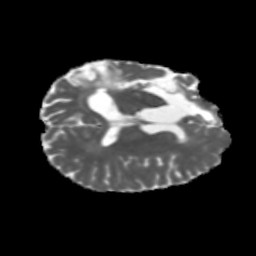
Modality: MD
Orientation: axial
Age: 37
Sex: female
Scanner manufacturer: siemens
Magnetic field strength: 3 T
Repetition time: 5.47 s
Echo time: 0.0854 s